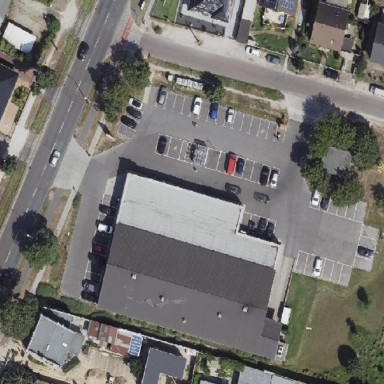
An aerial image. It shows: Retail area.